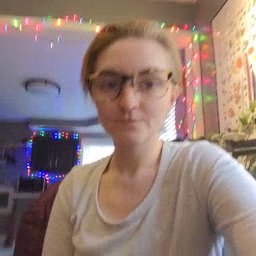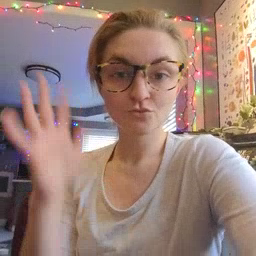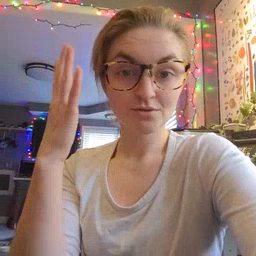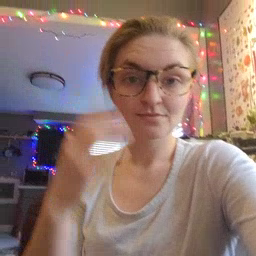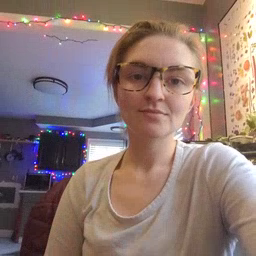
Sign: tree